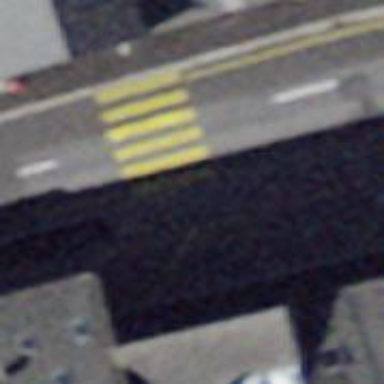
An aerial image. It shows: Uncontrolled zebra crossing on the road.